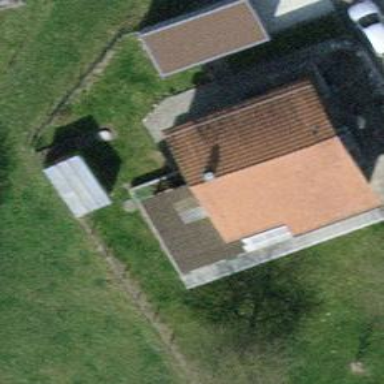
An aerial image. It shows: Detached building with gabled roof.